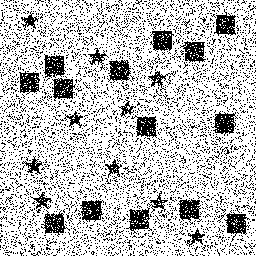
Squares: 14
Triangles: 0
Stars: 10
Total shapes: 24